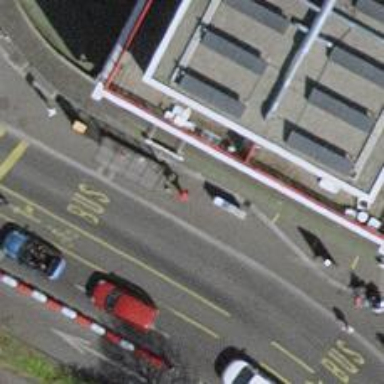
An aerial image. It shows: Bus stop with shelter.